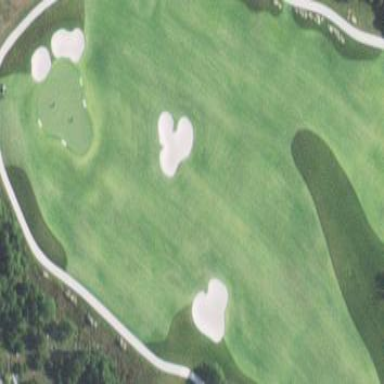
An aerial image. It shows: Scenic golf fairway.